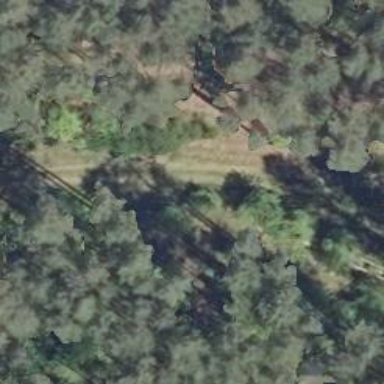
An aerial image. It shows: Sandy track with grade 4 tracktype.